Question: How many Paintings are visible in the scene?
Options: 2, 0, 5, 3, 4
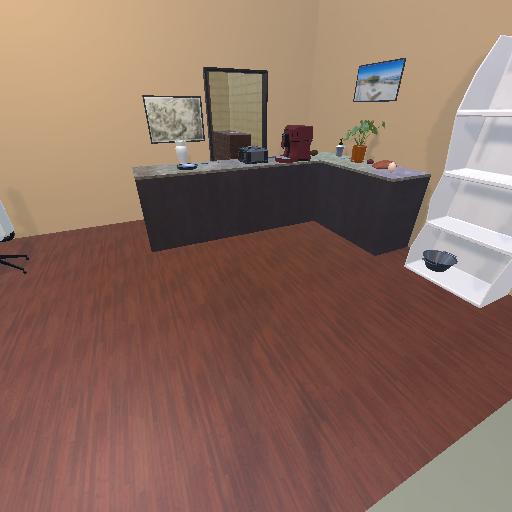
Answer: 2